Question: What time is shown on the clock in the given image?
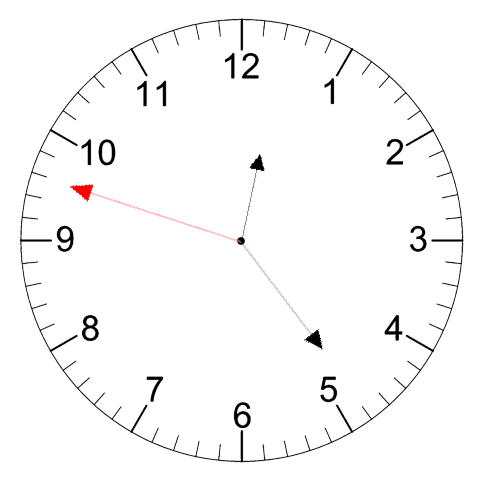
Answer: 12:23:48